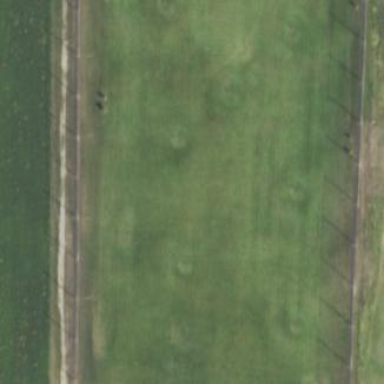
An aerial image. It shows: Golf fairway surrounded by grass.